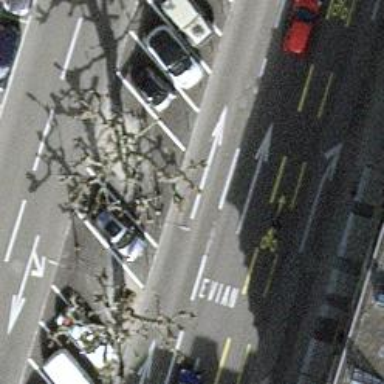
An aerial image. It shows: Tree-lined avenue.